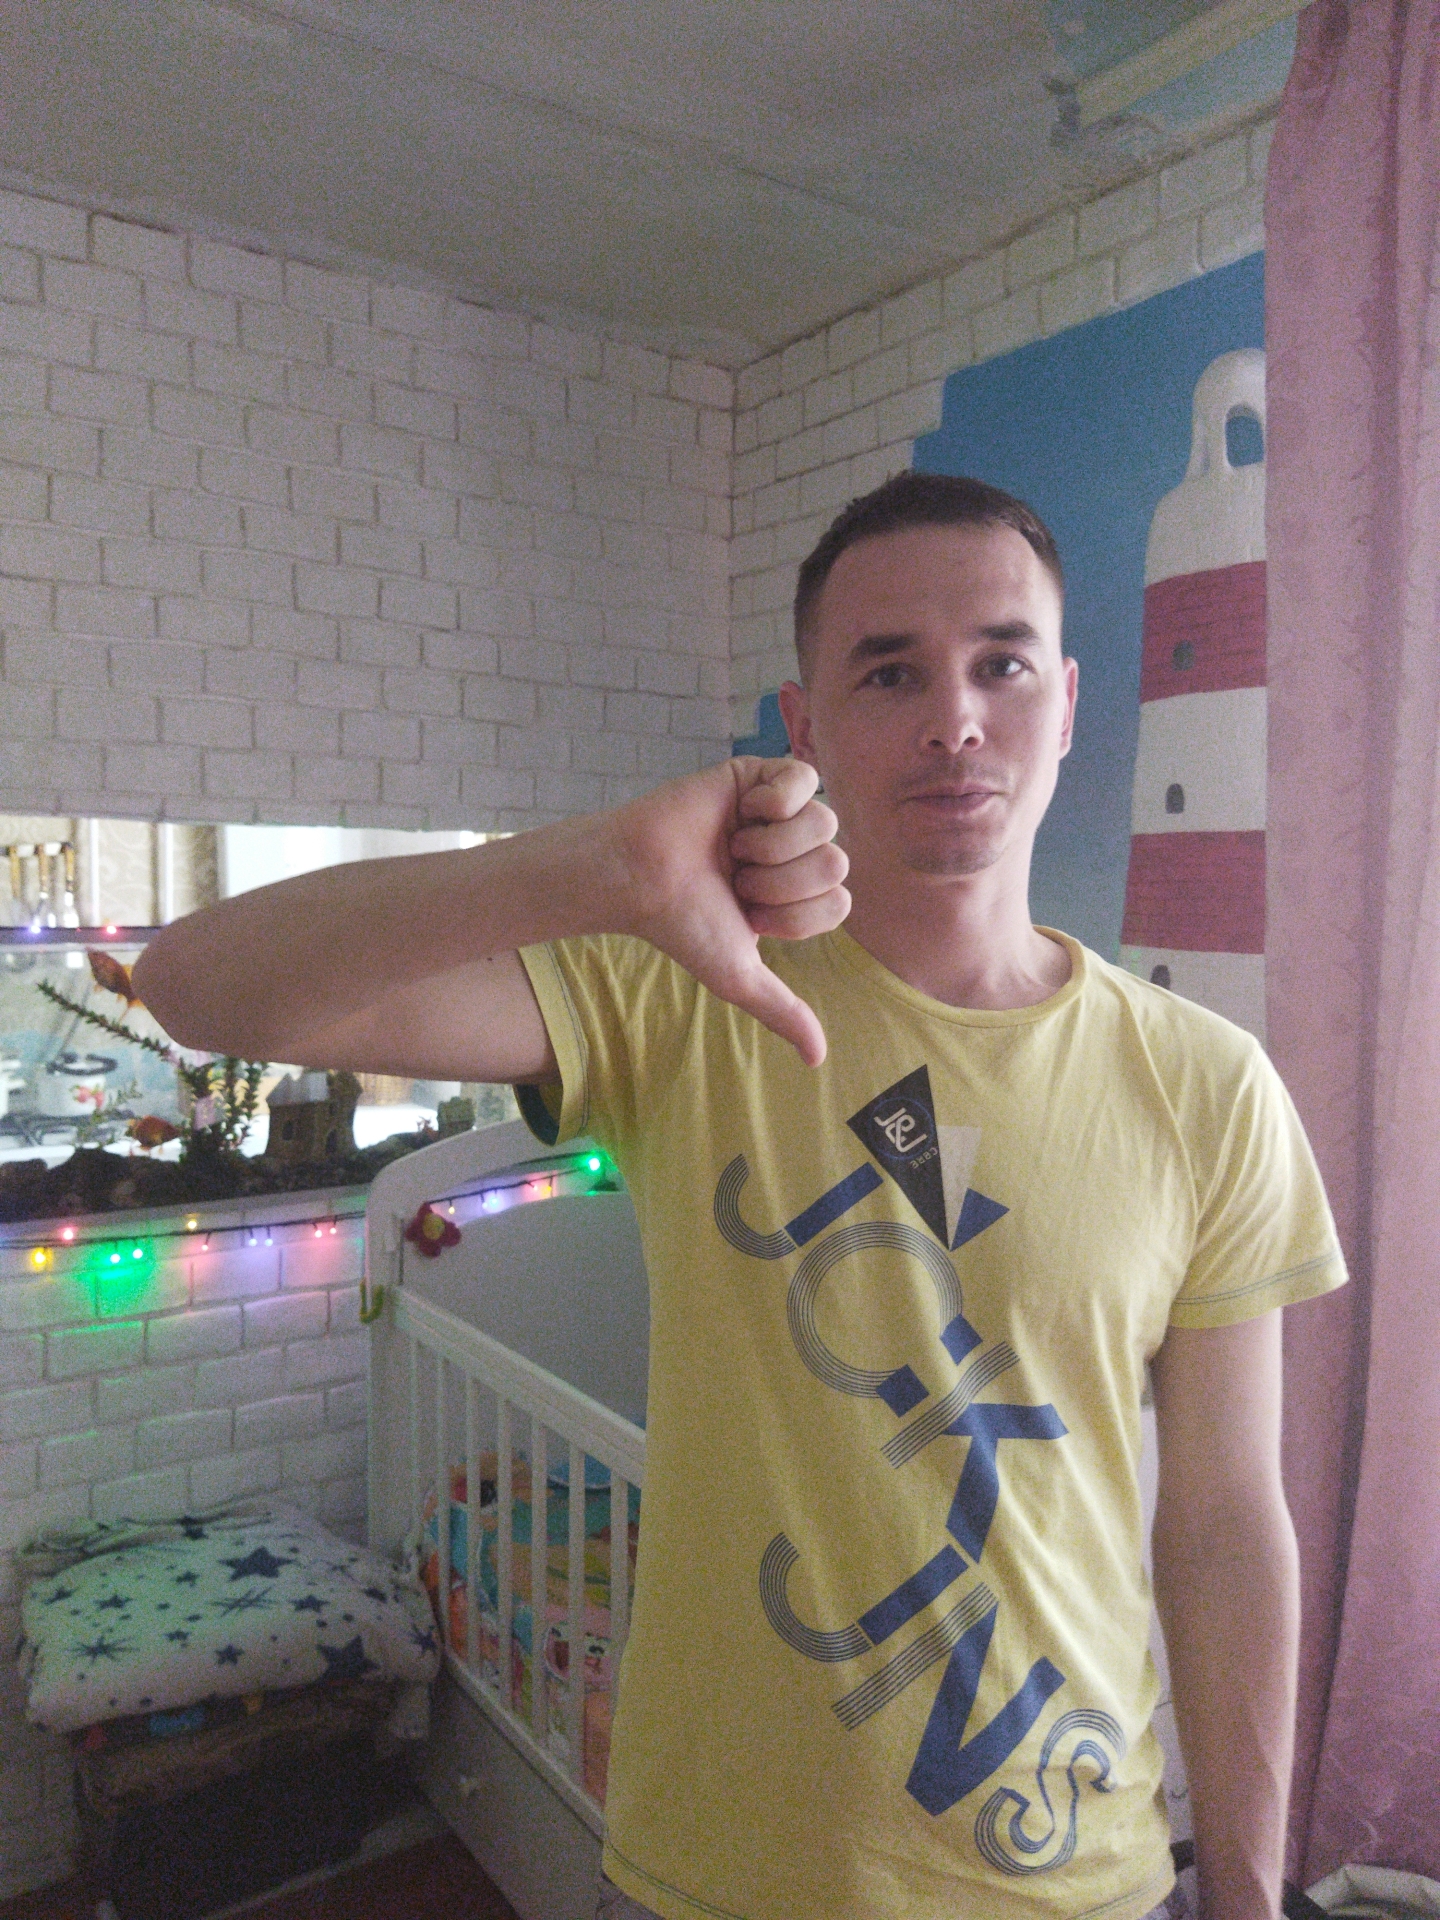
Label: noise